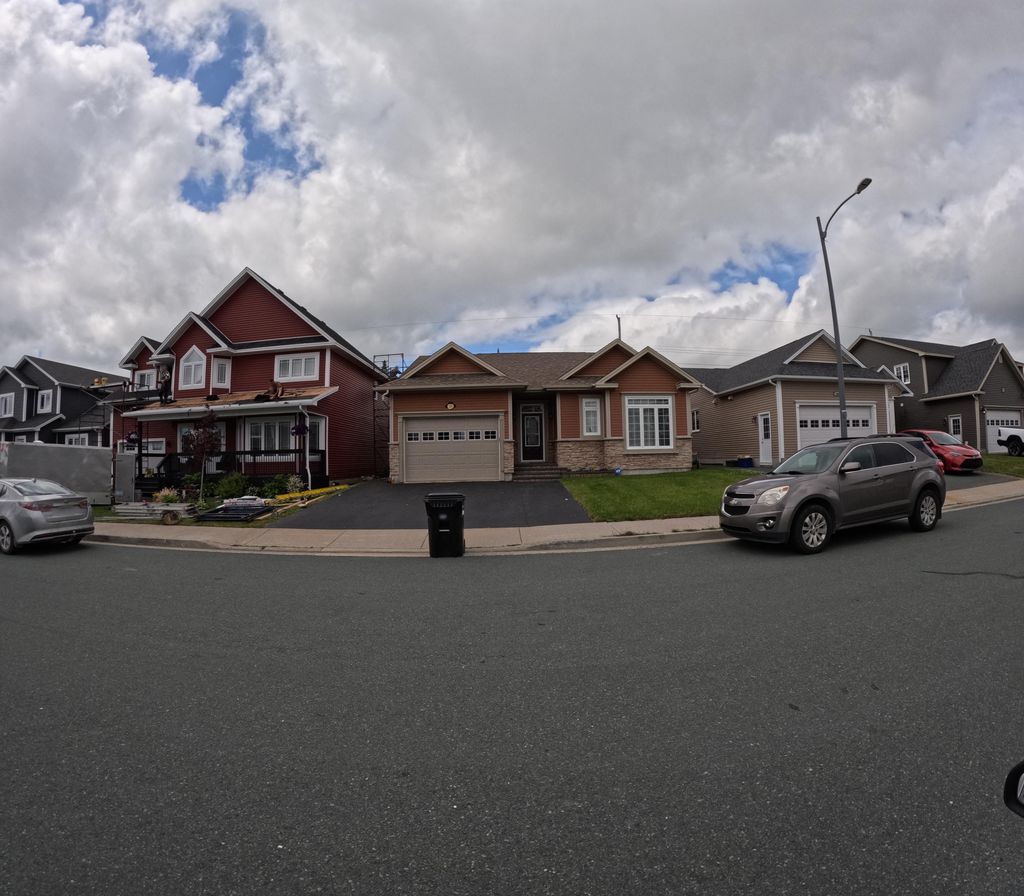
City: st_johns